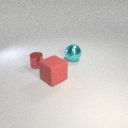
large red rubber cube to the right of small red metal cylinder